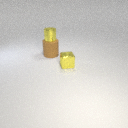
large brown rubber cylinder behind small yellow metal cube